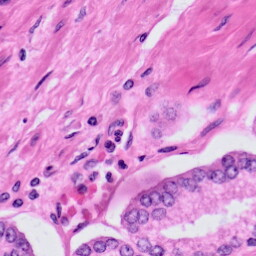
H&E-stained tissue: Prostate